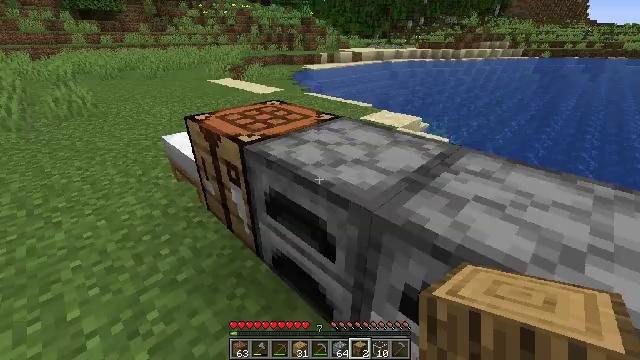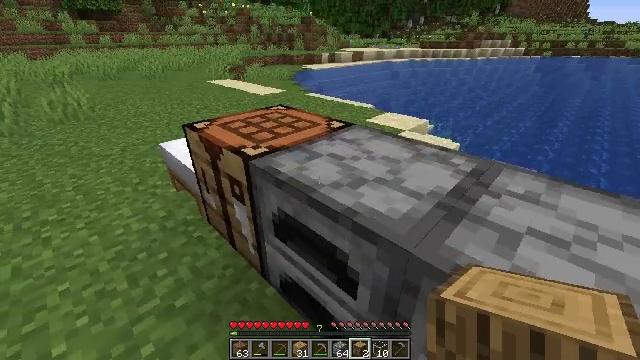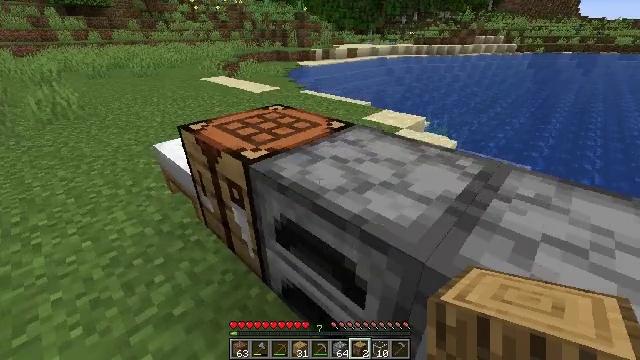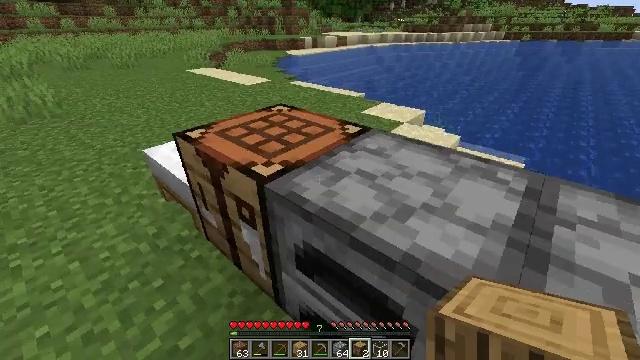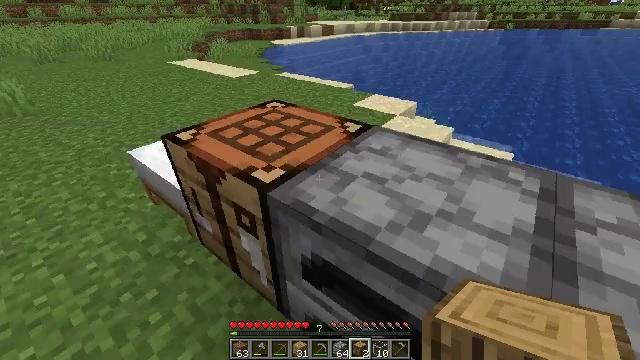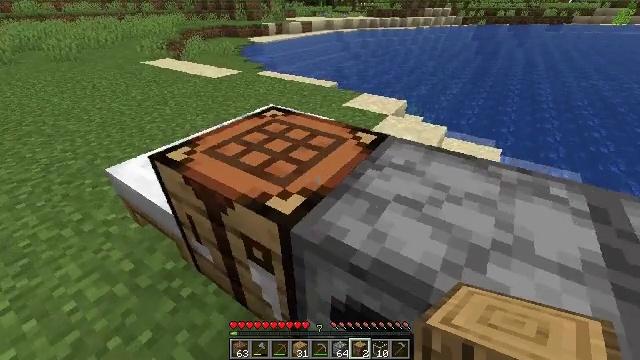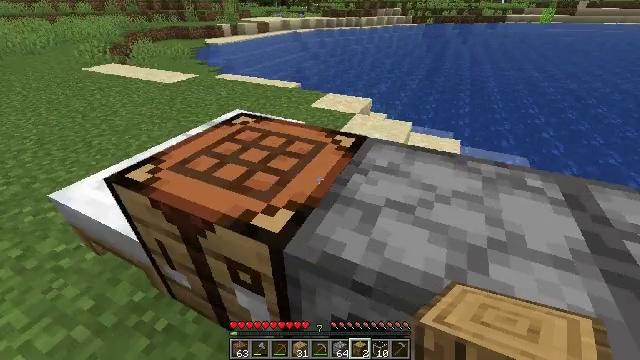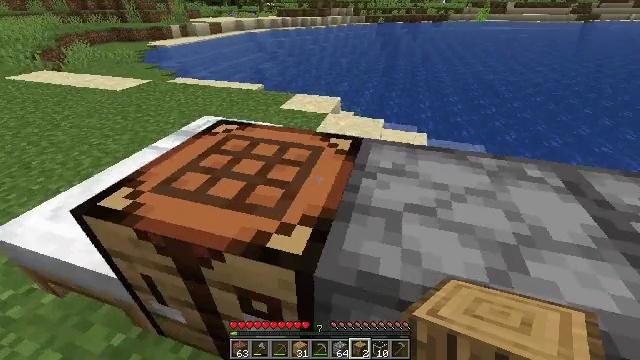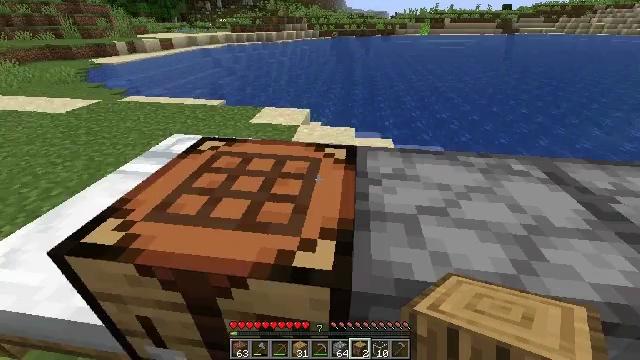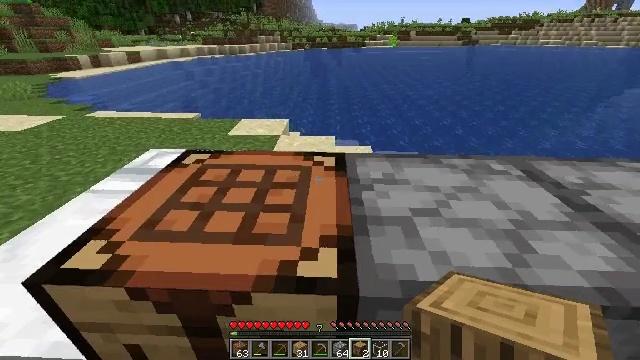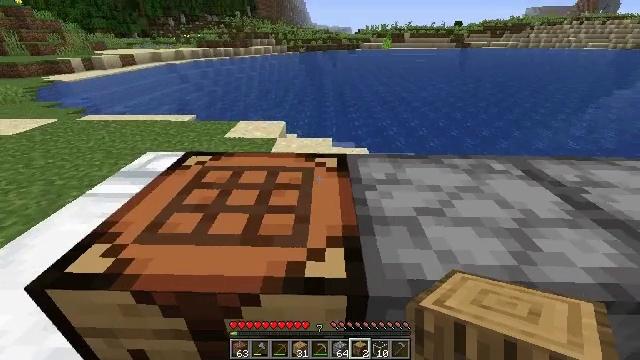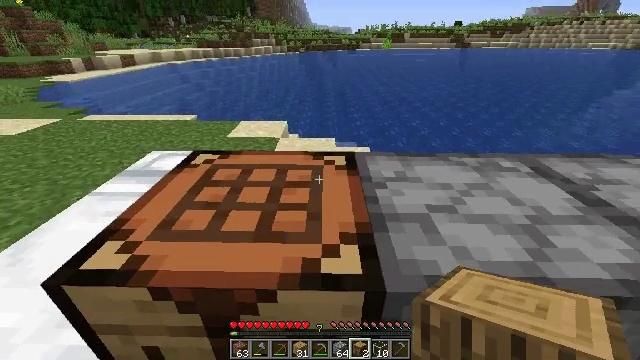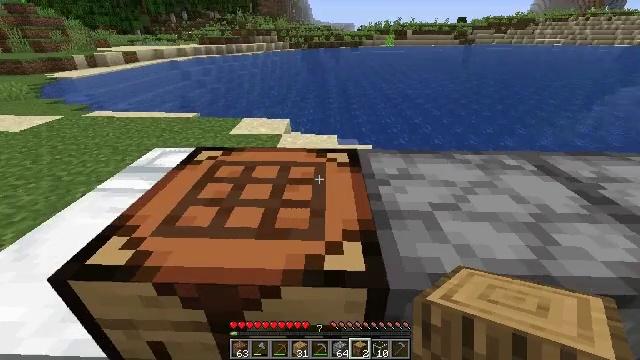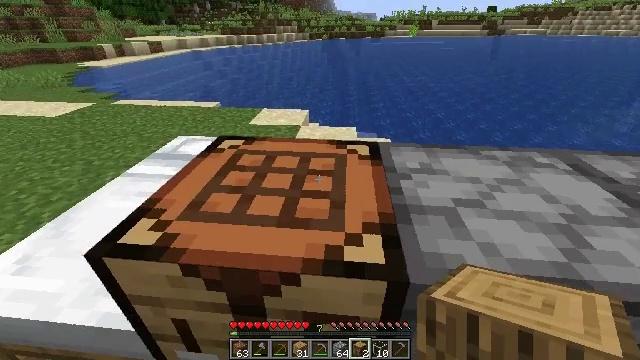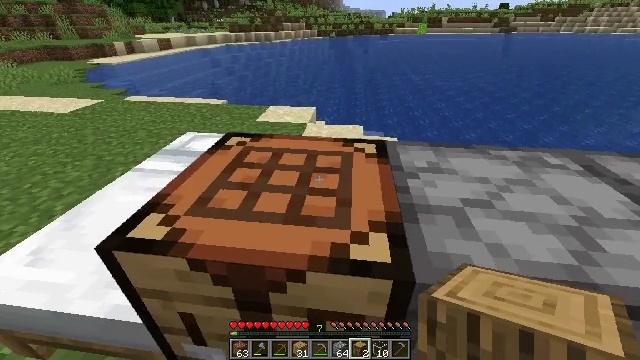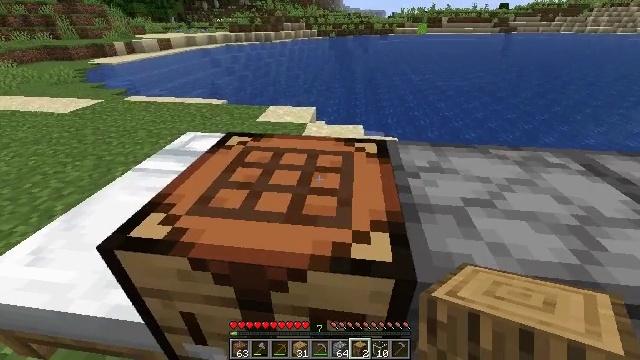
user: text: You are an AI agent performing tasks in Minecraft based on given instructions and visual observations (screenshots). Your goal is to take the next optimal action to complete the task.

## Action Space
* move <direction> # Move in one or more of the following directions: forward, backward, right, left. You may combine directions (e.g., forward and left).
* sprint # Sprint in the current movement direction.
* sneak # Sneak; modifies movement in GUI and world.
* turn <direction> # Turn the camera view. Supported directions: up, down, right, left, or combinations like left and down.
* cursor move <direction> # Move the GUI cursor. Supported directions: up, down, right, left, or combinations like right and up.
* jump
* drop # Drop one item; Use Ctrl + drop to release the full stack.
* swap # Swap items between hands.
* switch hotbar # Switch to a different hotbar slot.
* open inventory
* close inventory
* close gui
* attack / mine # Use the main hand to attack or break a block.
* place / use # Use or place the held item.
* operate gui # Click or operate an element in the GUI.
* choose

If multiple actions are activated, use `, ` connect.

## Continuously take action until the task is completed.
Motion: motion action
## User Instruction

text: Make a set of birch slabs at the crafting table.
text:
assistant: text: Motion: move forward and move left, open inventory
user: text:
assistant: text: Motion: move forward and move left, turn right
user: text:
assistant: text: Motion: move forward and move left, turn right and down
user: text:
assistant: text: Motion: move forward and move left, turn right and down
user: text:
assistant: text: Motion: move forward and move left, turn right
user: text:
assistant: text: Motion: move forward and move left, turn right
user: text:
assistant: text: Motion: move left, turn right
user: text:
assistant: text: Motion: turn right and up
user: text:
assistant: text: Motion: turn right and up
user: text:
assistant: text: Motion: turn right
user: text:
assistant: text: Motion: no_op
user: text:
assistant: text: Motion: no_op
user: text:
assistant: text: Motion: turn left and down
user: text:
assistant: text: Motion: turn left
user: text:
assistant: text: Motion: no_op
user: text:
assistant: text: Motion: no_op
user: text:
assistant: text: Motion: no_op
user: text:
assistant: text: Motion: no_op
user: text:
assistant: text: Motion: no_op
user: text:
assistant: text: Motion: turn right
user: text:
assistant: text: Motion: turn right and down
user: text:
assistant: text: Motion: turn right and up
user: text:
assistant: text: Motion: turn right and up
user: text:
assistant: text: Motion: no_op
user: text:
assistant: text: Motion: no_op
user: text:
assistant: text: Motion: turn left
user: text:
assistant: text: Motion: turn right
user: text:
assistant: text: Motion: turn right
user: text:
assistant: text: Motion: turn right
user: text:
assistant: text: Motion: turn right